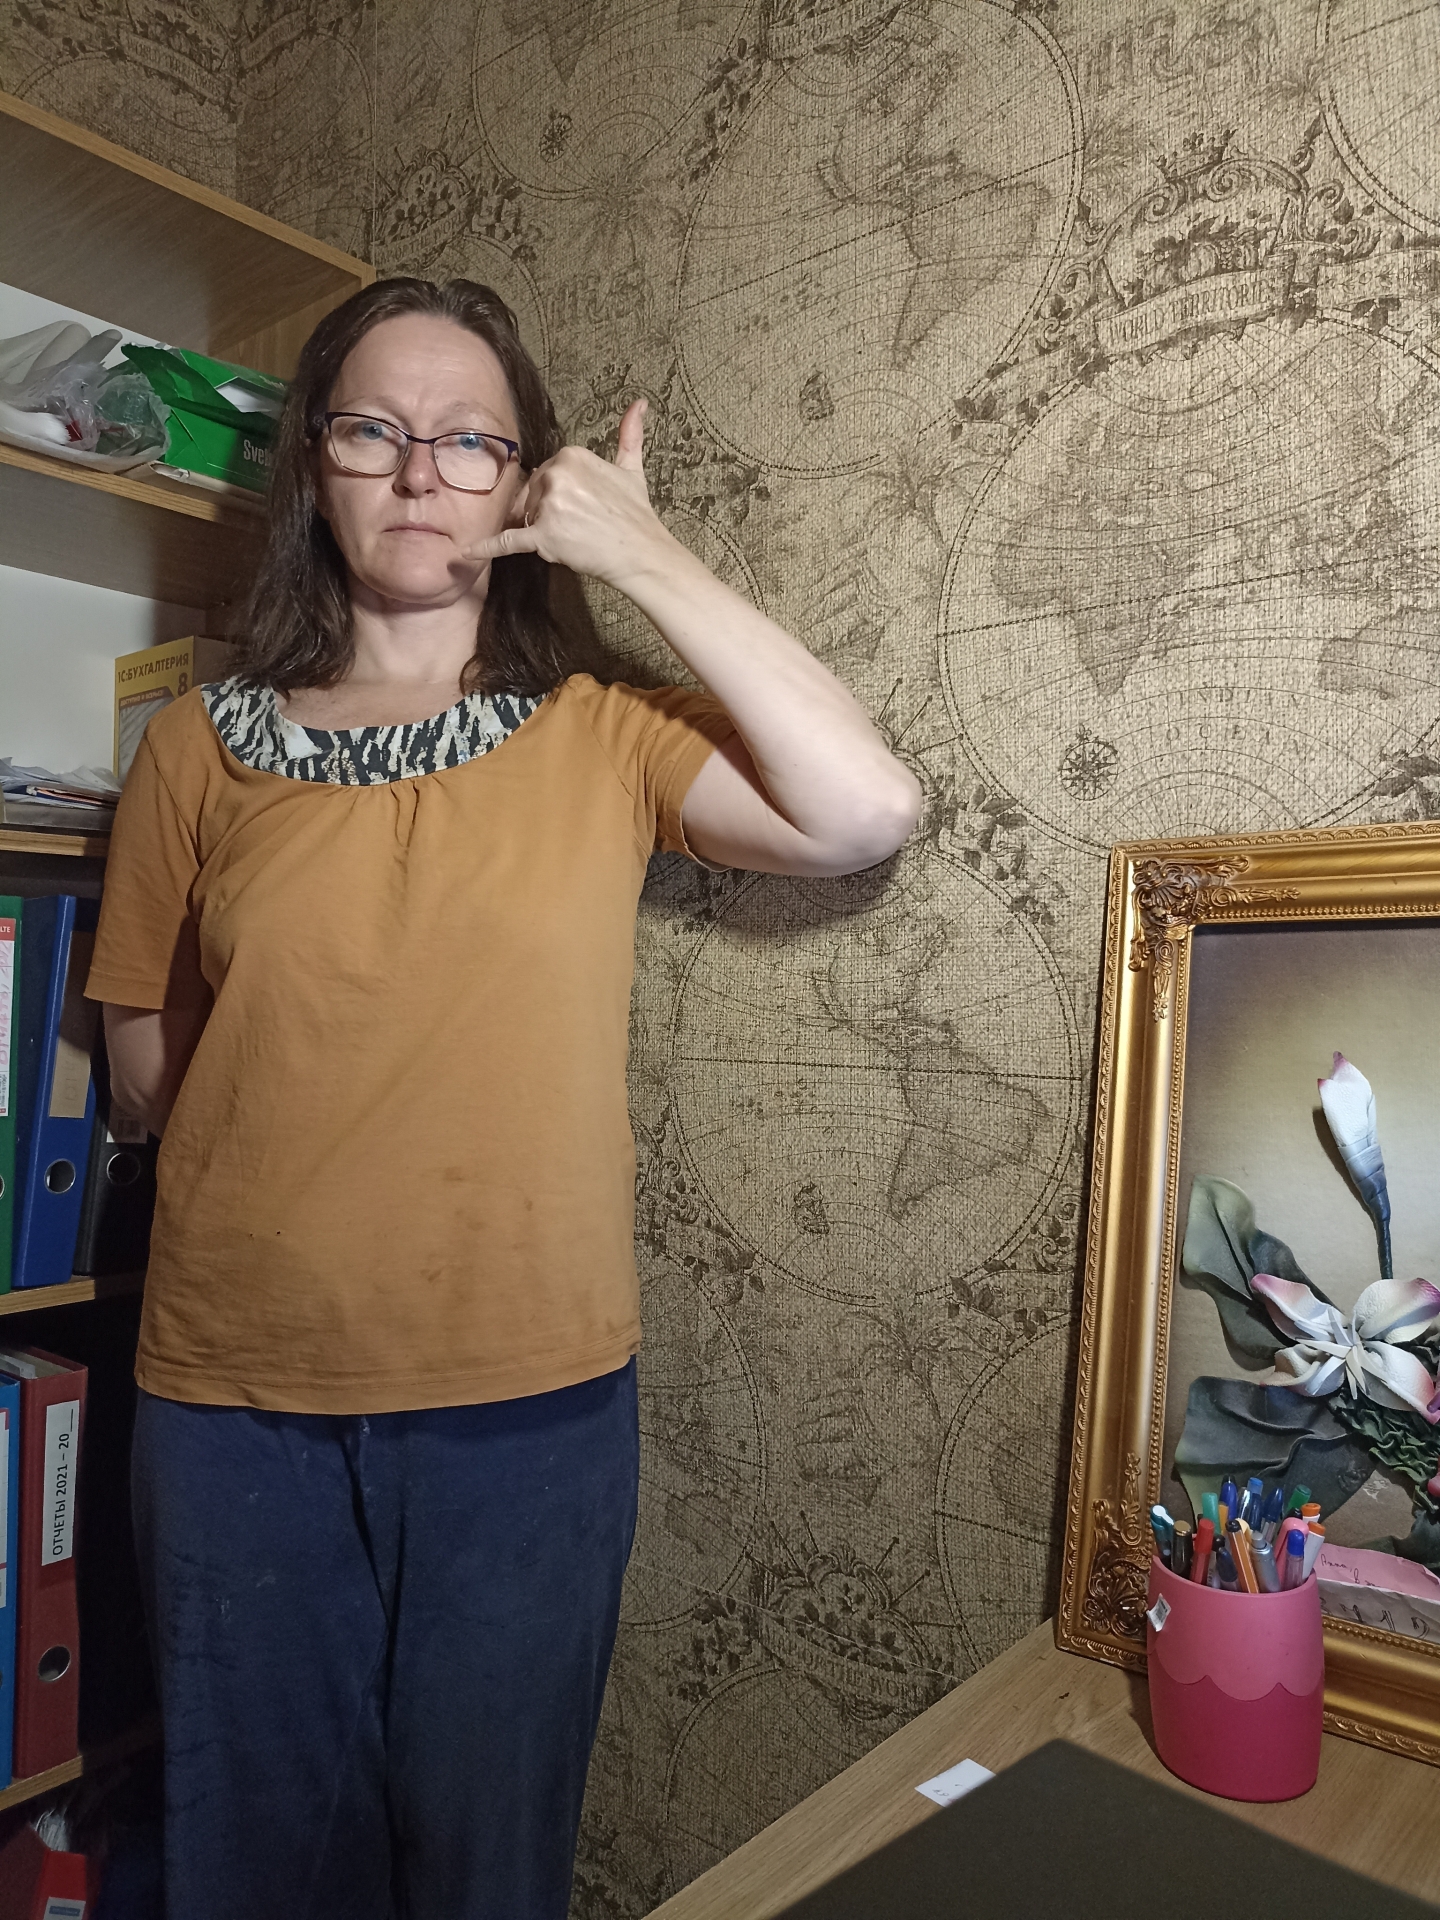
Label: clear